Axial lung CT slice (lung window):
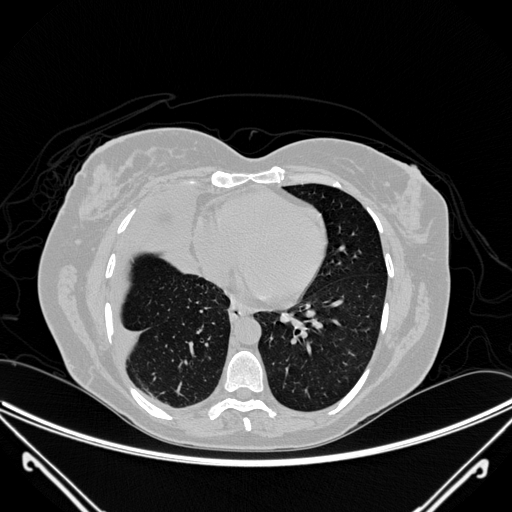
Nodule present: no